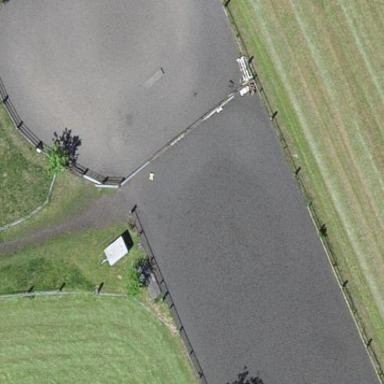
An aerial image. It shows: Equestrian pitch for leisure land activities.